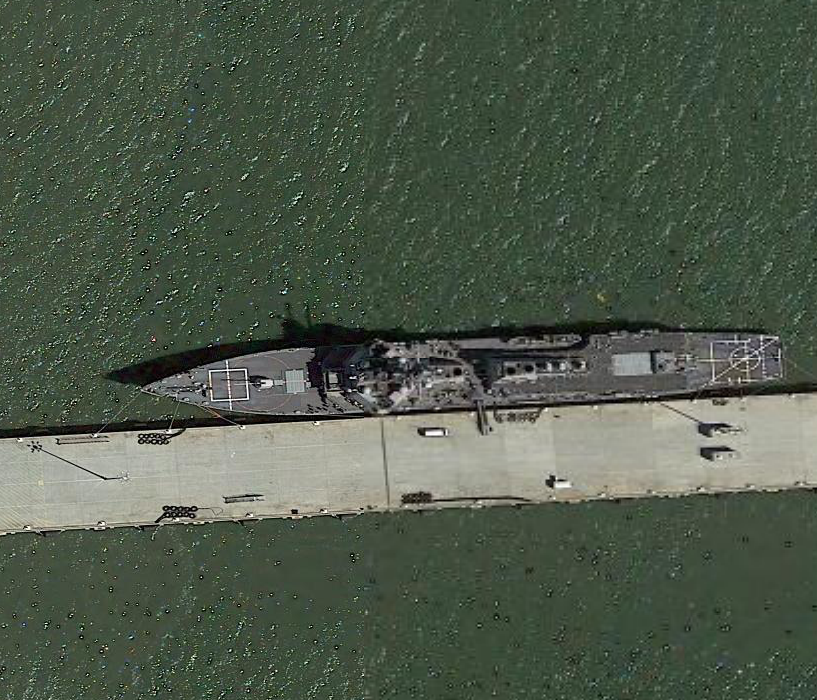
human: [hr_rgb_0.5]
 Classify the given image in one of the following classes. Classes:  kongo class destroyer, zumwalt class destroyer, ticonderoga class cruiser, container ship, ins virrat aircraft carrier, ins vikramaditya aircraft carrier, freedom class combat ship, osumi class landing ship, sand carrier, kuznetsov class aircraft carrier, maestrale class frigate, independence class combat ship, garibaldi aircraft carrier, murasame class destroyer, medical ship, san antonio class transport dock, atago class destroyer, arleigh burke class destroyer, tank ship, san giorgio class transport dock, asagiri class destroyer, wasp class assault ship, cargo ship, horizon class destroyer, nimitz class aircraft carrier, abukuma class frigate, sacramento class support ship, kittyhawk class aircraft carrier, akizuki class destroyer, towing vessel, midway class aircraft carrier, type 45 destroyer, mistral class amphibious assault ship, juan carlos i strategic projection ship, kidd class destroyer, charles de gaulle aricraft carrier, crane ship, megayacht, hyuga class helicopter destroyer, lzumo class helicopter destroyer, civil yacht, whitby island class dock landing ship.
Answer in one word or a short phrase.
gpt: Arleigh Burke class destroyer